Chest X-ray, AP view. Patient: 32 years old, sex F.
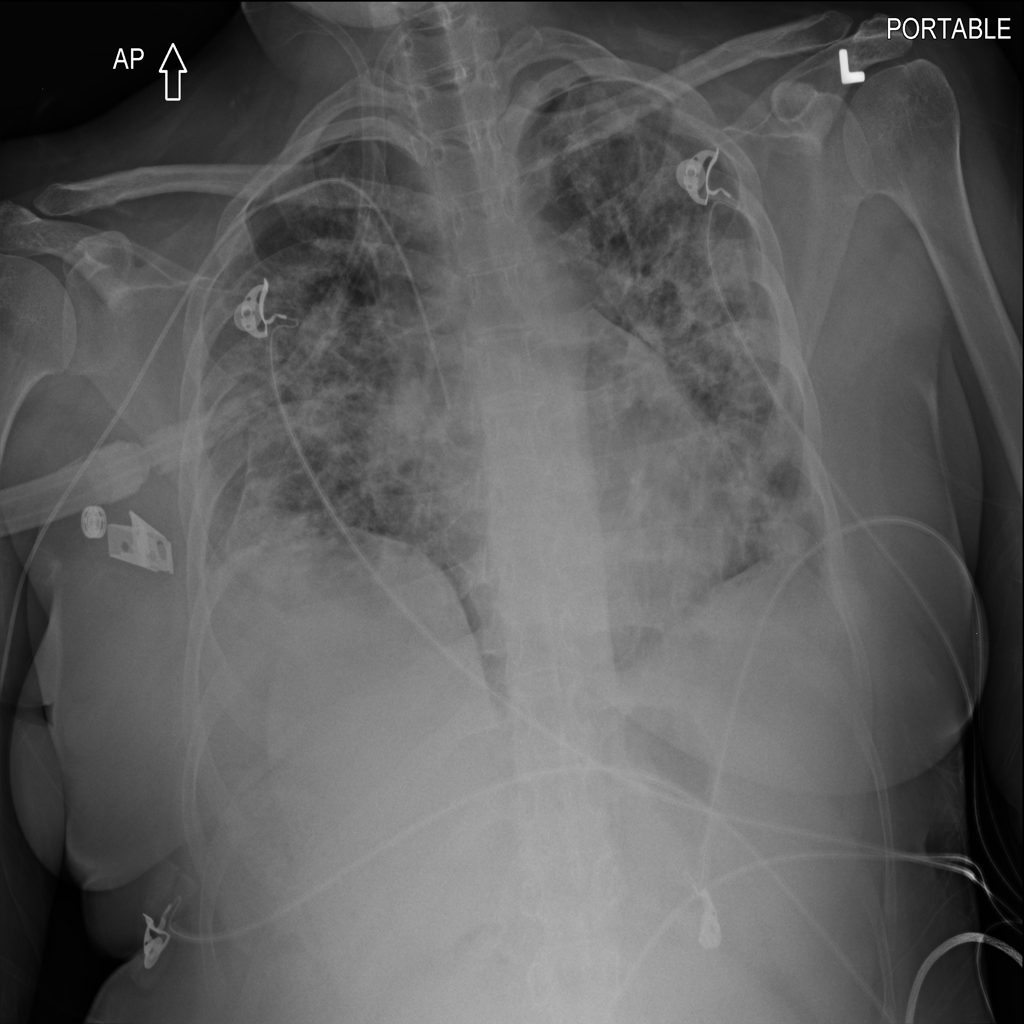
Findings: Infiltration